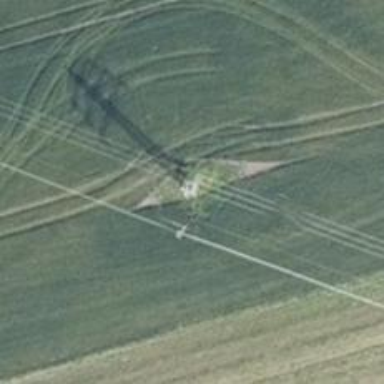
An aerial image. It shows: Power tower.